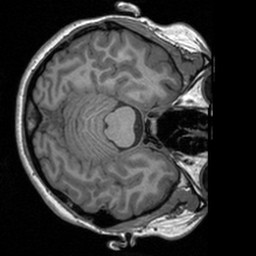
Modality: T1w
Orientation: axial
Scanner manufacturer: siemens
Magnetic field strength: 3 T
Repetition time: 1.9 s
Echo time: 0.00226 s